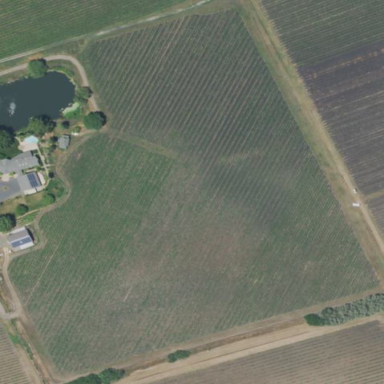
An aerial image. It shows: Vineyard growing grapes.